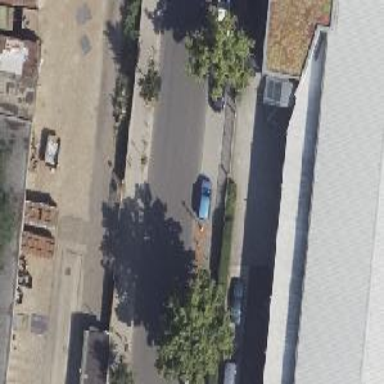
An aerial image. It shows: There is parking obstacle present in the area.